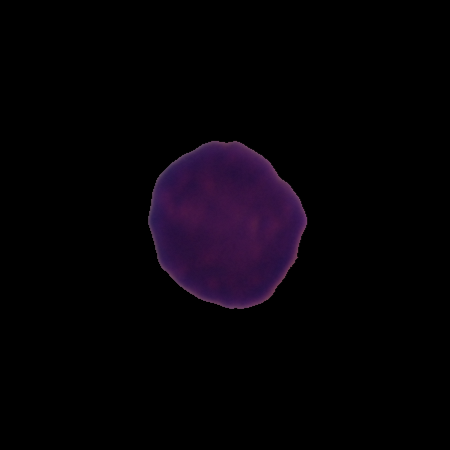
Label: healthy